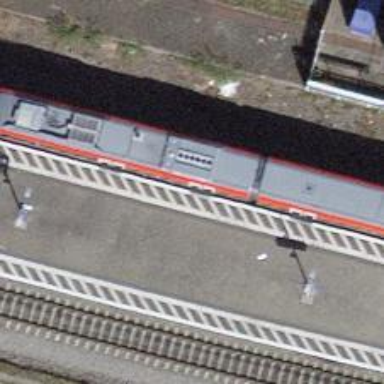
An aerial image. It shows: Railway track.